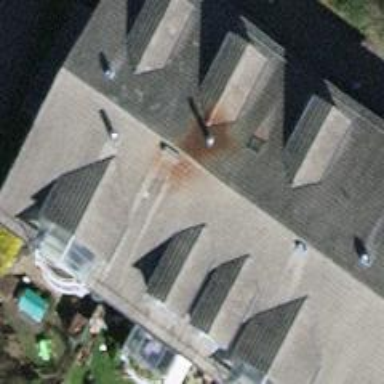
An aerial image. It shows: Building with tiled roof.